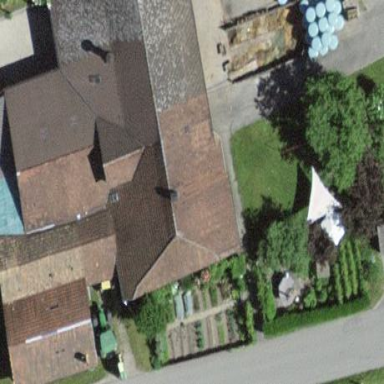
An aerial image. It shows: Farm building.